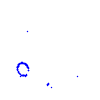
Particle: kaon